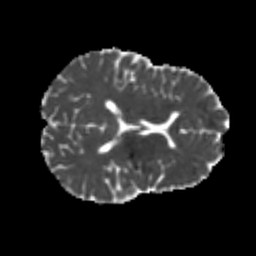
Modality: MD
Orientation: axial
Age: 24
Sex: female
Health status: healthy
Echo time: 0.074 s